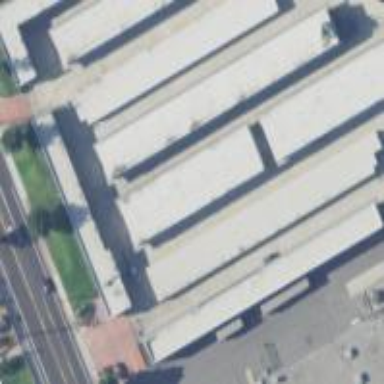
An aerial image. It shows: Warehouse building used for storing goods.